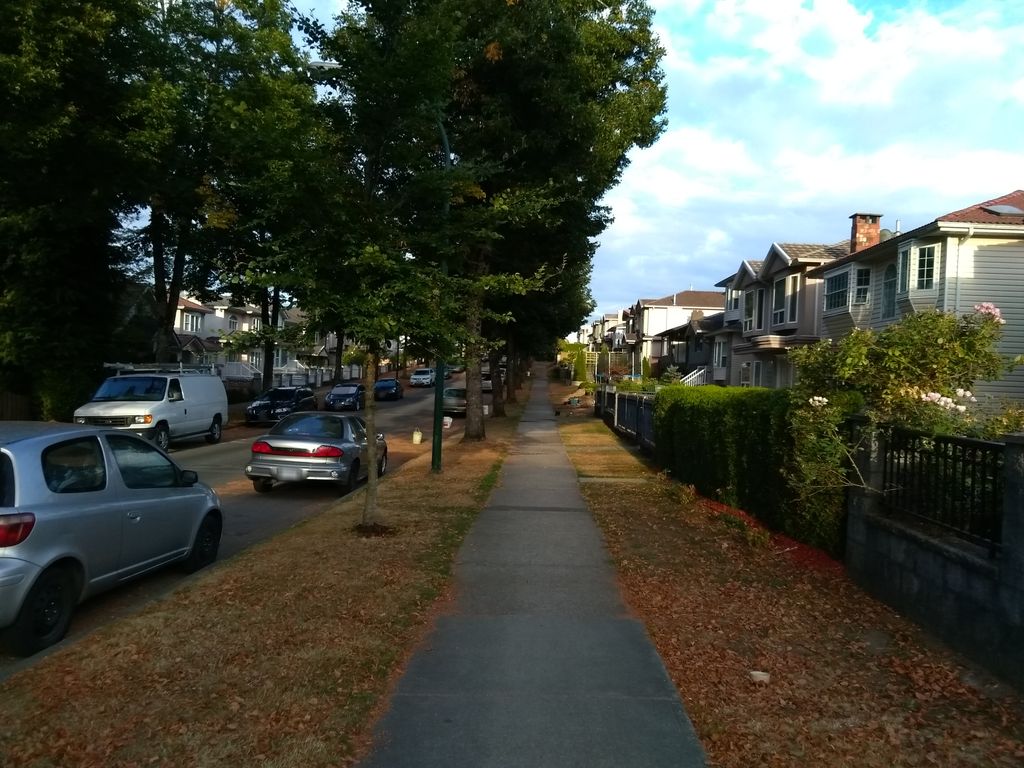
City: vancouver